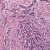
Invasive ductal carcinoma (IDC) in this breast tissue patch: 1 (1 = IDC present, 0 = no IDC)